Question: How do I remove the white borders?

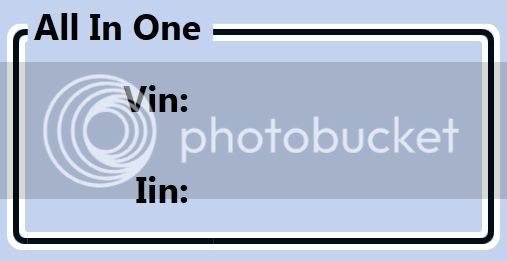
Answer: You could set BorderThickness to 0, but that would also hide the black border. The white color is part of the ControlTemplate, so you'll need to create a new template. Here is one I made by running the <URL> on PresentationFramework.Aero and removing the two white borders:
'''
<BorderGapMaskConverter x:Key="BorderGapMaskConverter"/>
<Style TargetType="{x:Type GroupBox}">
<Setter Property="BorderBrush" Value="#D5DFE5" />
<Setter Property="BorderThickness" Value="1" />
<Setter Property="Template">
<Setter.Value>
<ControlTemplate TargetType="{x:Type GroupBox}">
<Grid SnapsToDevicePixels="true">
<Grid.ColumnDefinitions>
<ColumnDefinition Width="6" />
<ColumnDefinition Width="Auto" />
<ColumnDefinition Width="*" />
<ColumnDefinition Width="6" />
</Grid.ColumnDefinitions>
<Grid.RowDefinitions>
<RowDefinition Height="Auto" />
<RowDefinition Height="Auto" />
<RowDefinition Height="*" />
<RowDefinition Height="6" />
</Grid.RowDefinitions>
<Border CornerRadius="4" Grid.Row="1" Grid.RowSpan="3" Grid.Column="0" Grid.ColumnSpan="4" BorderThickness="{TemplateBinding BorderThickness}" BorderBrush="Transparent" Background="{TemplateBinding Background}" />
<Border Name="Header" Padding="3,1,3,0" Grid.Row="0" Grid.RowSpan="2" Grid.Column="1">
<ContentPresenter ContentSource="Header" RecognizesAccessKey="true" SnapsToDevicePixels="{TemplateBinding SnapsToDevicePixels}" />
</Border>
<ContentPresenter Grid.Row="2" Grid.Column="1" Grid.ColumnSpan="2" Margin="{TemplateBinding Padding}" SnapsToDevicePixels="{TemplateBinding SnapsToDevicePixels}" />
<Border Grid.Row="1" Grid.RowSpan="3" Grid.ColumnSpan="4" BorderThickness="{TemplateBinding BorderThickness}" BorderBrush="{TemplateBinding BorderBrush}" CornerRadius="3">
<Border.OpacityMask>
<MultiBinding Converter="{StaticResource BorderGapMaskConverter}" ConverterParameter="7">
<Binding ElementName="Header" Path="ActualWidth" />
<Binding Path="ActualWidth" RelativeSource="{RelativeSource Self}" />
<Binding Path="ActualHeight" RelativeSource="{RelativeSource Self}" />
</MultiBinding>
</Border.OpacityMask>
</Border>
</Grid>
</ControlTemplate>
</Setter.Value>
</Setter>
</Style>
'''